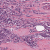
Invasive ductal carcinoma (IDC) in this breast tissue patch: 1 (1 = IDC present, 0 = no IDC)